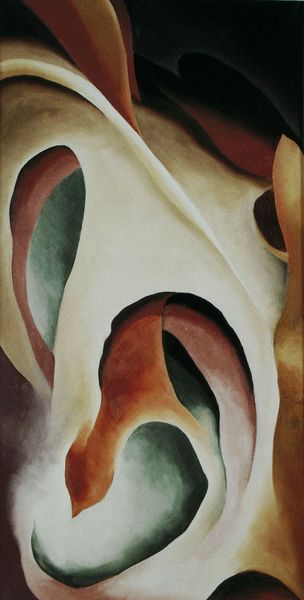
Titel: Leaf Motif No. 2
Künstler: Georgia O'Keeffe
Standort: San Antonio
Institution: McNay Art Museum
Schlagwörter: blau, blätter, dunkel, schatten, weiß, gelb, grün, braun, grau, hell, ohr, orange, schwarz, rot, expressionismus, malerei, öl, oval, rund, schalen, welle, abstrakt, farben, flächen, modern, formen, abstraktion, hell dunkel, form, gebogen, organisch, muschel, pflanzlich, amorph, frabe, oragnisch, schneke, vegetal